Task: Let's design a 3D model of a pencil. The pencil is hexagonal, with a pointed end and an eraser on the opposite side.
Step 177:
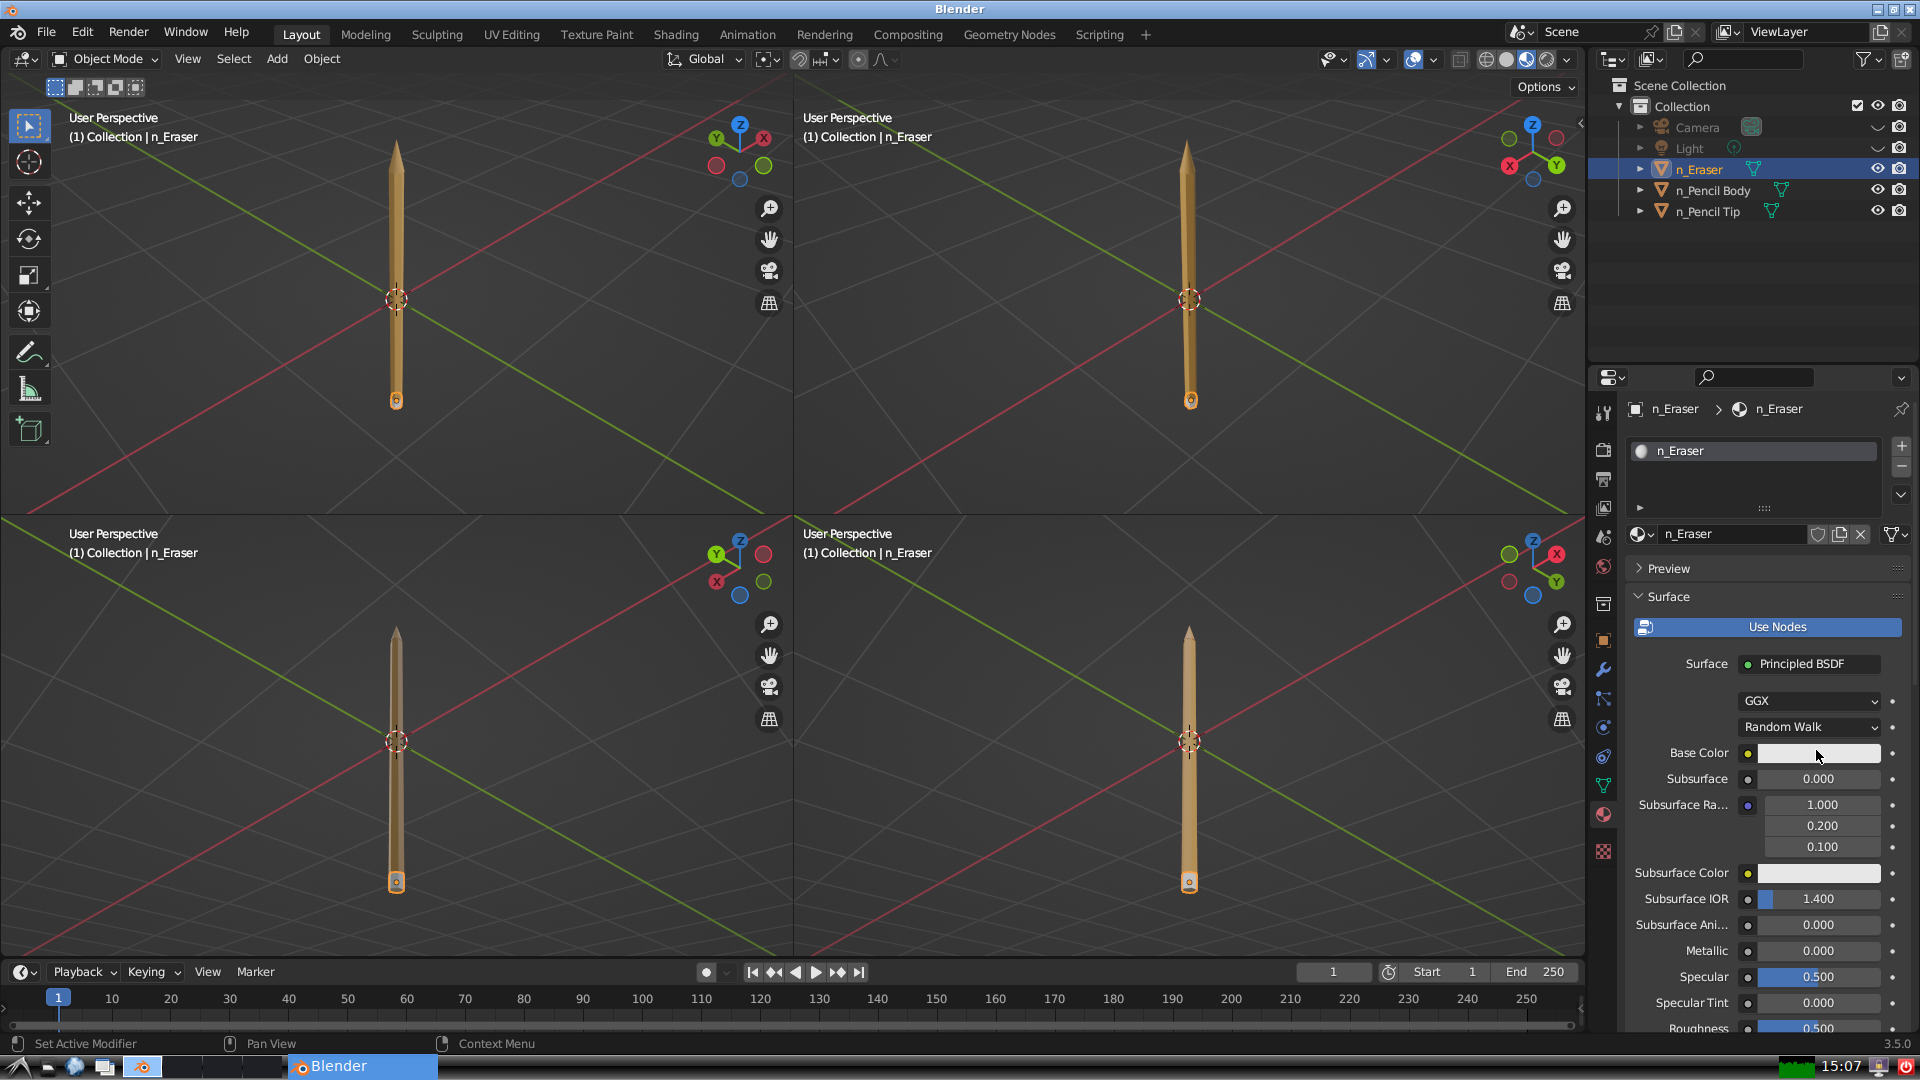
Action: completion: COMPLETE